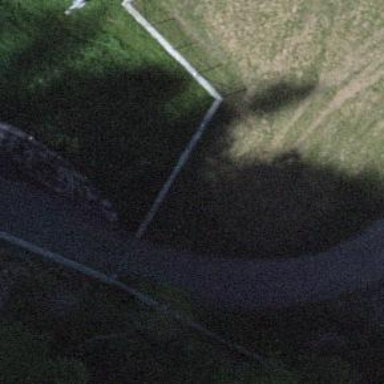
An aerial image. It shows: Gate.